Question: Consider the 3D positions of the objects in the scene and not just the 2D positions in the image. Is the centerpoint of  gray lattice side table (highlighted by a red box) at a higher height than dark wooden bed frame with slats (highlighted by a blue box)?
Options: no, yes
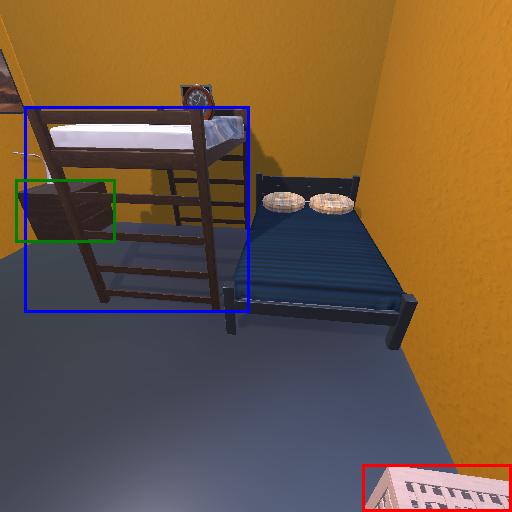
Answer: no